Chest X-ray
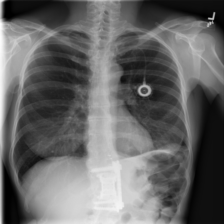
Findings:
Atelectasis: negative
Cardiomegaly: negative
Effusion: negative
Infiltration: negative
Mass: negative
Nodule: negative
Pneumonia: negative
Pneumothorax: negative
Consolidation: negative
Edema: negative
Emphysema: negative
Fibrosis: negative
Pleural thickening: negative
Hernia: negative